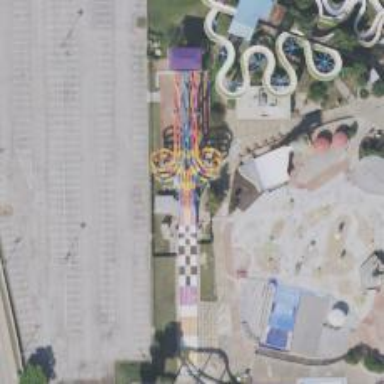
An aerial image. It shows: Water slide attraction.